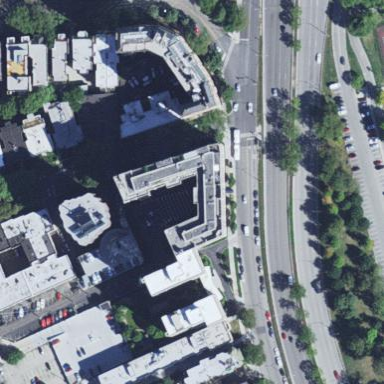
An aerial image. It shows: View of apartment building.